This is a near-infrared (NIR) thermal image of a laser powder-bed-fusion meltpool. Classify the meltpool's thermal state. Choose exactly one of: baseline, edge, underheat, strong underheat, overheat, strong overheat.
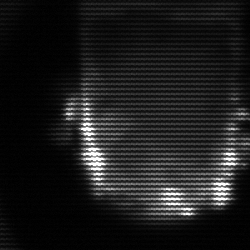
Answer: baseline